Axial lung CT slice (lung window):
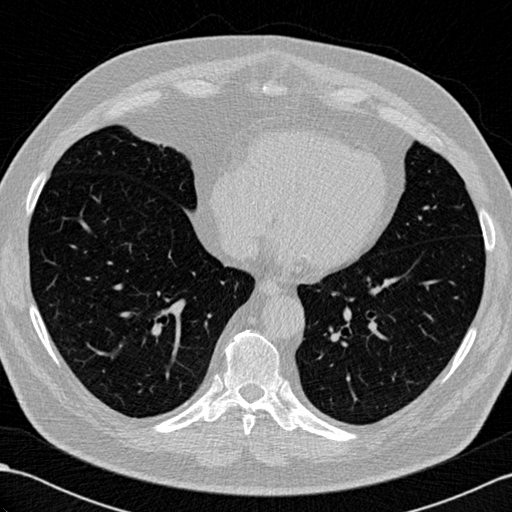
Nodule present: no